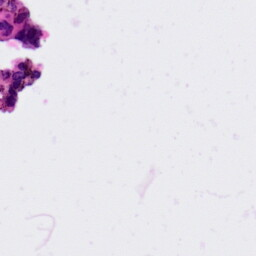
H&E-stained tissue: Ovarian